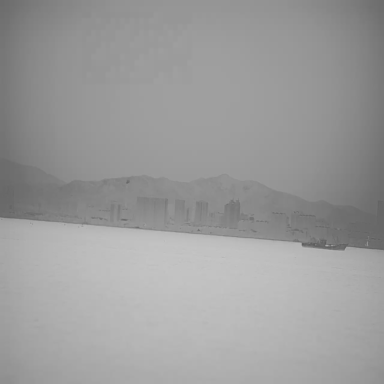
There is a bulk_carrier in the infrared image.